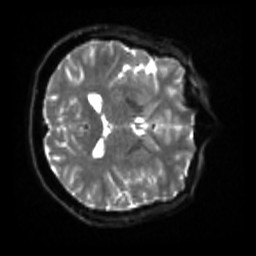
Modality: sbref
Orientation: axial
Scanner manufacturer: siemens
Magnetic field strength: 3 T
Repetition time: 4 s
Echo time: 0.0594 s